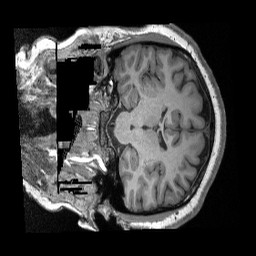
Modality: T1w
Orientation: coronal
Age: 21
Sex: female
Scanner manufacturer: siemens
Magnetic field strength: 3 T
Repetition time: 2.3 s
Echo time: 0.00308 s